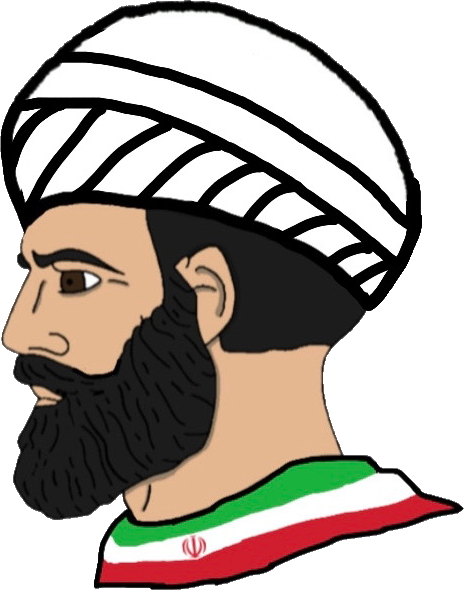
Label: 4_Yes_Chad